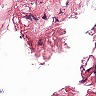
Metastatic tissue present: no